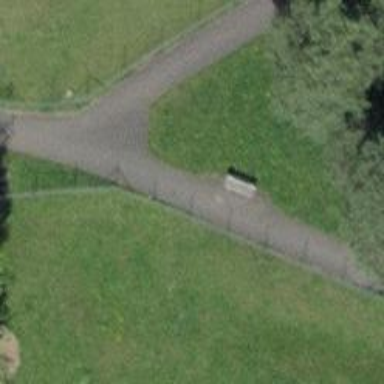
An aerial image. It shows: Bench for seating.